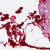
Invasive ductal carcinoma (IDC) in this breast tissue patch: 0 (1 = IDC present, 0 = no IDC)